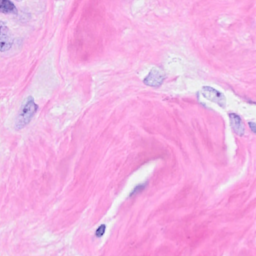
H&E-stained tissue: Breast